Question: I am setting the parent property for a window and when I check the property in 'windowDidLoad', everything is good. But when I check it in 'IBAction', it is nil. What am I missing here?
AppController.m
'''
loginController = [[LoginController alloc] initWithWindowNibName:@"Login" owner:self];
loginController.parent = self;
[[loginController window] makeKeyAndOrderFront:self];
'''
LoginController.h
'''
@property (nonatomic, weak) AppController *parent;
'''
LoginController.m
@synthesize parent;
'''
- (void)windowDidLoad
{
[super windowDidLoad];
NSLog(@"Parent: %@", self.parent); //<--- Parent: <AppController: 0xblahblah>
}
- (IBAction)login:(id)sender
{
NSLog(@"Parent: %@", self.parent); //<--- nil
}
'''

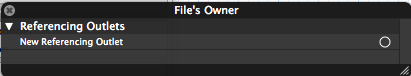
Answer: I think that your problem is just that you have set the wrong file owner, is login controller that holds the xib file, thus it has all the IBOutlets and IBActions bound.
Call initWithWindowNibName: instead of initWithWindowNibName:owner: , so that the file owner will be the newly created login controller, and not the app controller:
'''
loginController = [[LoginController alloc] initWithWindowNibName:@"Login"];
'''
Like I suspected, you have two separate instances of login controller and you think to have only one. See the xib file:

That object "Login Controller" in the xib file, creates another instance of login controller. It's not the same instance that you allocate in app controller.
The solution is to make parent be an IBOutlet:
'''
@property (nonatomic, weak) IBOutlet AppController *parent;
'''
And to don't allocate it in app controller, it will be load from the xib file automatically. (if the file owner is app controller you should ctrl-drag the parent propert to the object icon, tell me if you meet some problem doing it). So that's why it prints null: the action is handled by another object, which hasn't the parent property initialized.